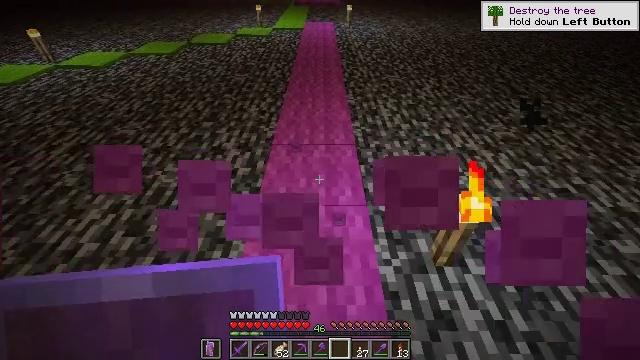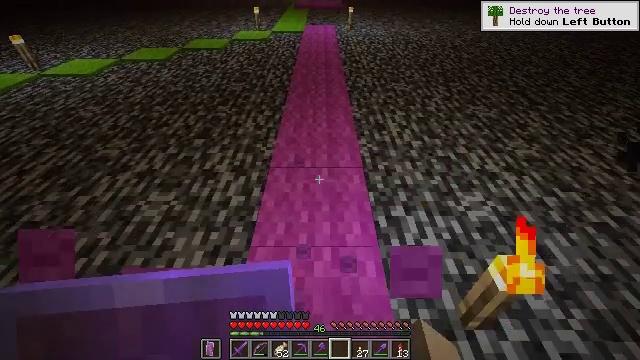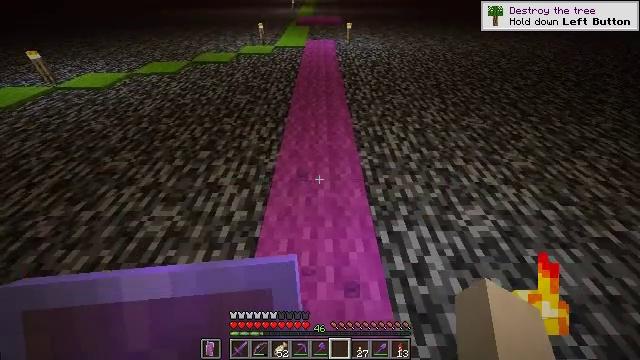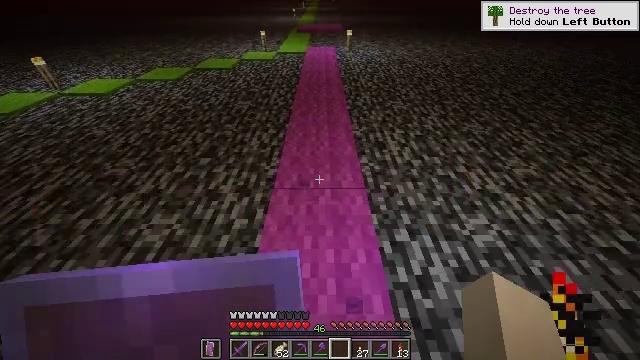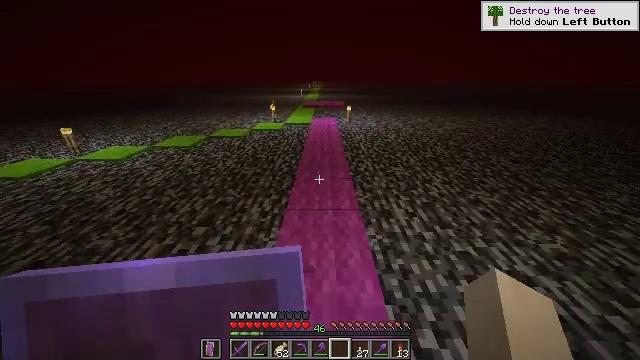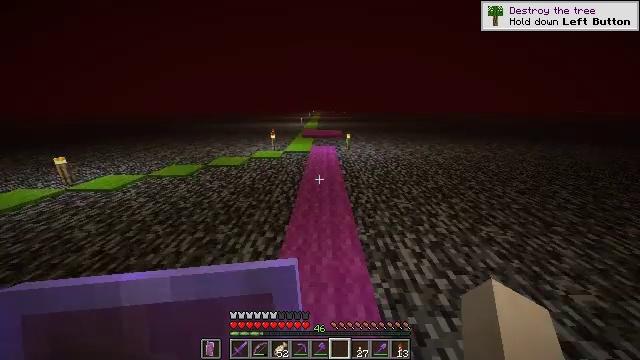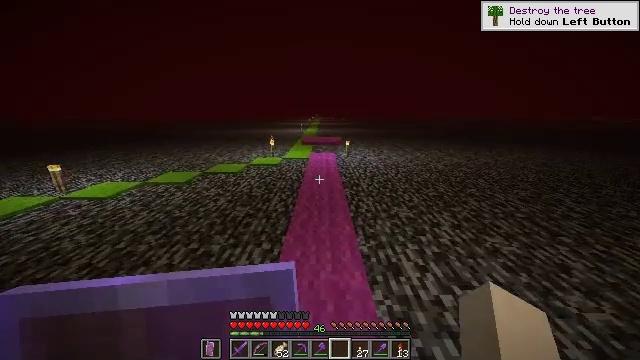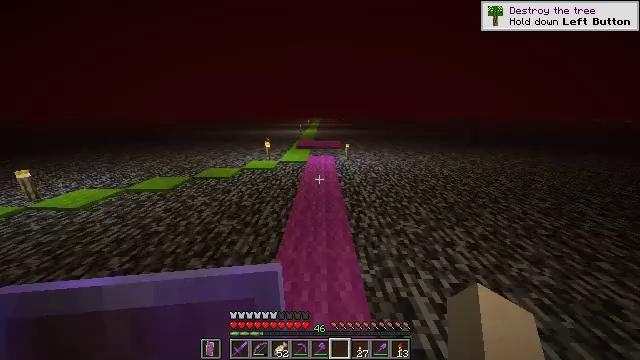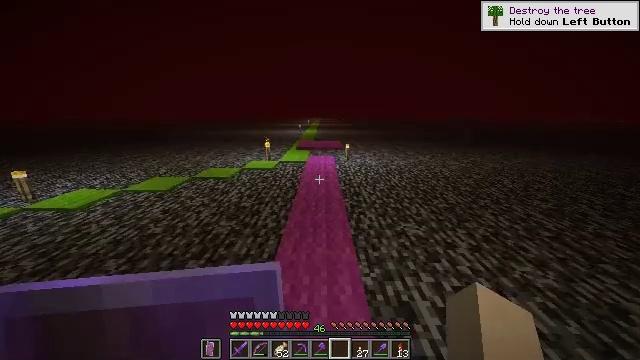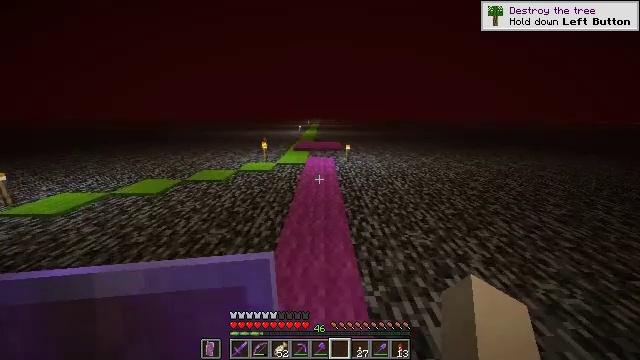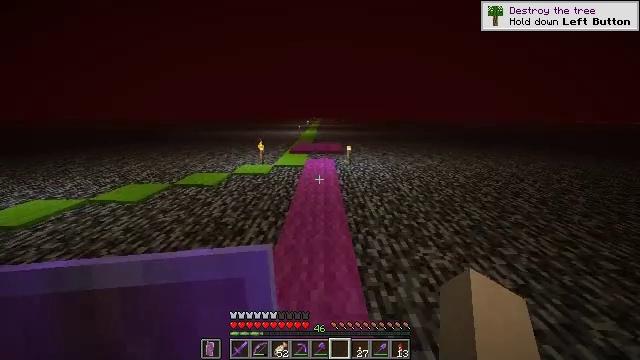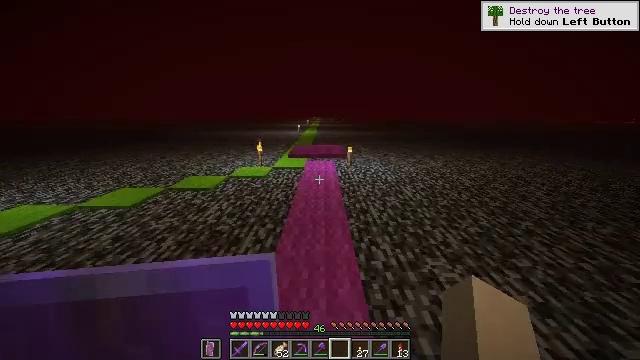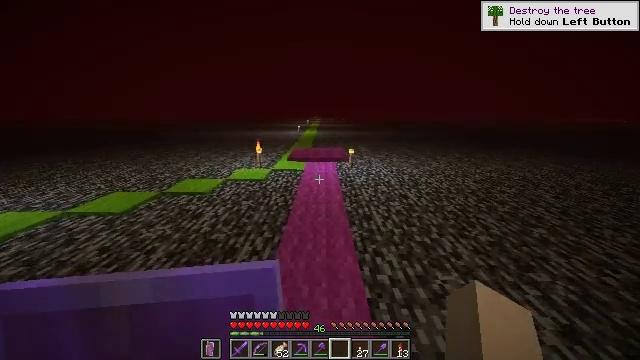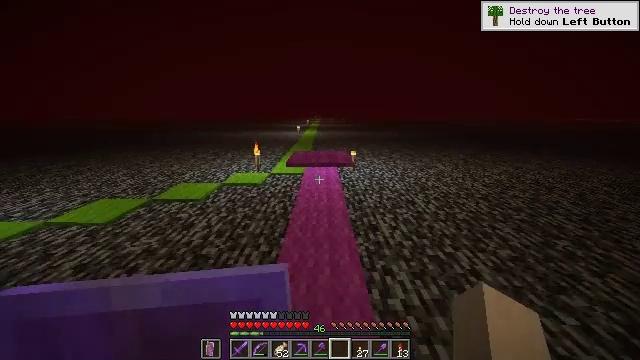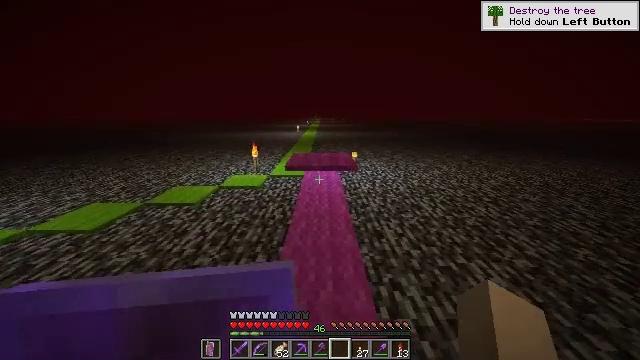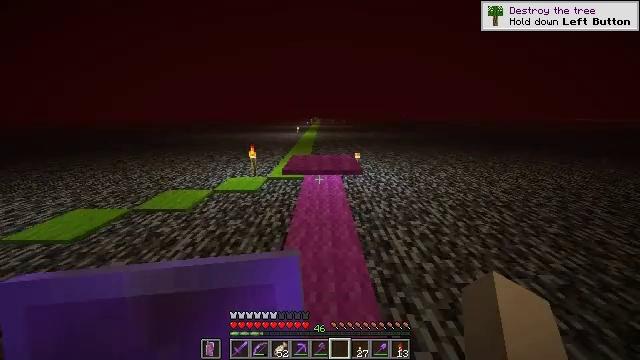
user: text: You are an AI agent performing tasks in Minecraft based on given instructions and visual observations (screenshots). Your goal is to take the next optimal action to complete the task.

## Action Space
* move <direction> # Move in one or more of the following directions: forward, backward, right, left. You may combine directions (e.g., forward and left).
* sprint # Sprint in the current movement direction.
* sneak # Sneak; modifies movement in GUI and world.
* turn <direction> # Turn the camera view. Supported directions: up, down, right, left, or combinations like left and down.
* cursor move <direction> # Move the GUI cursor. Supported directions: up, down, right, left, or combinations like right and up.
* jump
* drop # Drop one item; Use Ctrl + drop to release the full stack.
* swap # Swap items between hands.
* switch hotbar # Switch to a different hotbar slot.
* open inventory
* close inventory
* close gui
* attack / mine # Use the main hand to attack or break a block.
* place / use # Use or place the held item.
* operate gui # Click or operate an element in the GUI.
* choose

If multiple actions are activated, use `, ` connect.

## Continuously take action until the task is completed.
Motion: motion action
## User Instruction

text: Lift the magenta carpet off the ground.
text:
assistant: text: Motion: move forward, sprint
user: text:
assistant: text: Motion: move forward, sprint
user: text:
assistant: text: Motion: move forward, sprint
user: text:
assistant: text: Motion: move forward, sprint, turn up
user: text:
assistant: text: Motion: move forward, sprint, turn up
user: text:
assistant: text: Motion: move forward, sprint, turn up
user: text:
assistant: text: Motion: move forward, sprint
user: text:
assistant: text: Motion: move forward, sprint
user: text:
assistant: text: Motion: move forward, sprint
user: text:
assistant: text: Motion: move forward, sprint
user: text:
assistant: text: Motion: move forward, sprint
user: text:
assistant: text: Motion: move forward, sprint
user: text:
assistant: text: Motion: move forward, sprint
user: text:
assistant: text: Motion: move forward, sprint
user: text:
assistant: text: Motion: move forward, sprint
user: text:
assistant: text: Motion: move forward, sprint
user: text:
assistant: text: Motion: move forward, sprint
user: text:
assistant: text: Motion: move forward, sprint
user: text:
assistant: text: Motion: move forward, sprint, turn down
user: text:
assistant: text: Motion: move forward, sprint, turn down
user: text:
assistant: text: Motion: move forward, sprint, turn down
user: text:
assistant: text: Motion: move forward, sprint, turn down
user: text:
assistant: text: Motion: move forward, sprint, turn down
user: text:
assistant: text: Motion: move forward, turn down, attack / mine
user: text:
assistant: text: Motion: move forward, turn down, attack / mine
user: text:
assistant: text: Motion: attack / mine
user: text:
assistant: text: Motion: turn down, attack / mine
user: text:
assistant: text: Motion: turn left and down, attack / mine
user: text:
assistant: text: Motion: attack / mine
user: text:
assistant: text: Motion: attack / mine